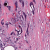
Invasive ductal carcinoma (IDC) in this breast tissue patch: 1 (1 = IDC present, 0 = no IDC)